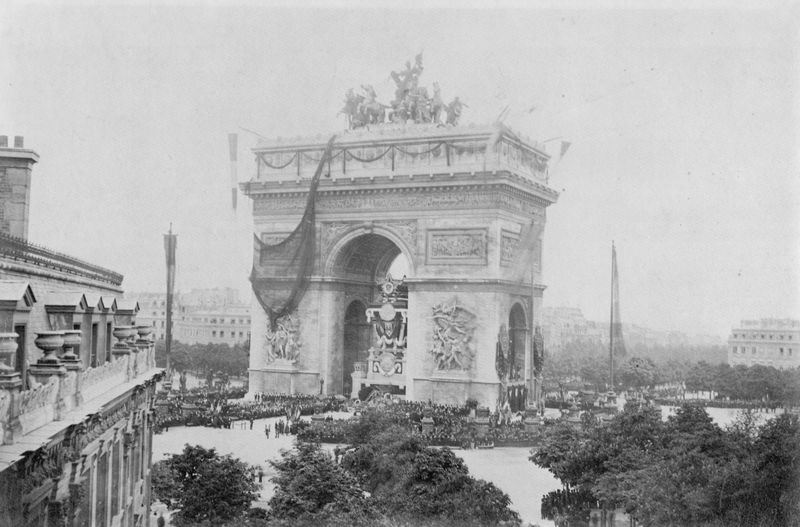
Titel: Das Begräbnis Victor Hugos am 1. Juni 1885
Künstler: Französischer Photograph
Standort: Frankreich
Institution: Sammlung M. Georges Sirot
Schlagwörter: baum, weiß, bäume, menschen, fenster, frankreich, grau, paris, schwarz, straße, dach, gebäude, park, tuch, fest, feier, trauer, reiter, schornstein, turm, bogen, fahnen, fassaden, mast, dächer, giebel, platz, vogelperspektive, seine, vasen, tor, foto, fotografie, photographie, rom, girlanden, photo, sarg, parade, reliefs, gebäuse, quadriga, triumpfbogen, triumphbogen, inschriften, gbäude, tafeln, starße, arc de triomphe, place, ptriumphbogen, quafria